Question: I have checkboxes like below which shows all the days of a week.

The value of checkboxes are 1, 2, 3, 4, 5, 6, 7 respectively.
I need to have a validation logic in javascript which validates whether the user clicks the checkboxes which are continuous days. The continuous days can start from any day. Like,
Wednesday, Thursday, Friday, Saturday, Sunday (4,5,6,7,1)
Monday, Tuesday, Wednesday, Thursday, Friday, Saturday(2,3,4,5,6,7)
Saturday, Sunday, Monday, Tuesday, Wednesday, Thursday(7,1,2,3,4,5)
Tuesday, Wednesday, Thursday, Friday, Saturday, Sunday(3,4,5,6,7,1)
etc.
Minimum of 5 days should be selected. The user should not be allowed to select like below examples:
Saturday, Sunday, Monday, Wednesday, Thursday(7,1,2,4,5)
Monday, Wednesday, Thursday, Friday, Saturday(2,4,5,6,7)
Tuesday, Thursday, Friday, Saturday, Sunday(3,5,6,7,1)
Is there any way to handle this validation in javascript/jquery?
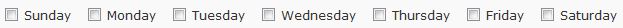
Answer: If you can get the selected values into an array then
'''
function test(values){
if(values.length !=5 ){
return false;
}
var expected = values[0], valid = true;
$.each(values, function(i, v){
if( expected != v){
valid = false;
return false;
}
expected = v == 7 ? 1 : v + 1;
})
if(!valid){
return false;
}
return true;
}
'''
Demo: <URL>